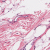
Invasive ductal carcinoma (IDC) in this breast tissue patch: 0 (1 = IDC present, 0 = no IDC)